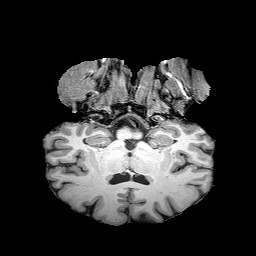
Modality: T1w
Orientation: sagittal
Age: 50
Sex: female
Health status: healthy